Aerial crown-view tile of a tropical tree (Barro Colorado Island, Panama), acquired 20241014:
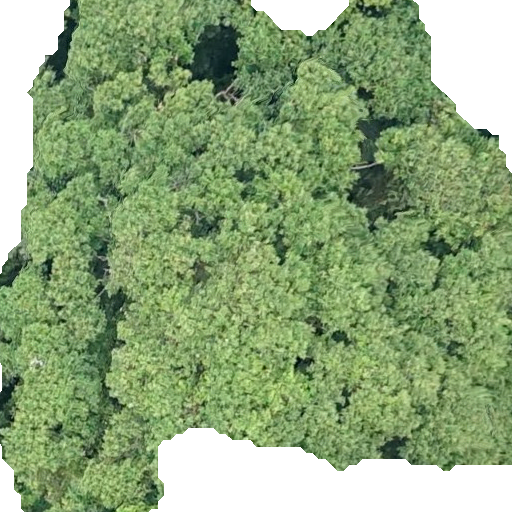
Species: Hieronyma alchorneoides
GBIF accepted scientific name: Hieronyma alchorneoides
Crown area: 369.817 m²